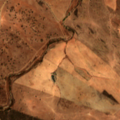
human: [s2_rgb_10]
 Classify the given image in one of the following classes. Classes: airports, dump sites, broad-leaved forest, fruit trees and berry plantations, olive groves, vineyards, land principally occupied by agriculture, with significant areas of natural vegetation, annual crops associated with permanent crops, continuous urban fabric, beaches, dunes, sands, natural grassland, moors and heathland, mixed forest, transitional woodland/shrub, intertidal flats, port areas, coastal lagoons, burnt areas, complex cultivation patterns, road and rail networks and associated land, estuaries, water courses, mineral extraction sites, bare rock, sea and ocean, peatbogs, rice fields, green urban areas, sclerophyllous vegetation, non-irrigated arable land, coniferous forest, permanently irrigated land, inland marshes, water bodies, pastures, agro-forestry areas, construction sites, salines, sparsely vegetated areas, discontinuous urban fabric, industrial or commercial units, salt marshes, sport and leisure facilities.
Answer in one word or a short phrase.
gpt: non-irrigated arable land, land principally occupied by agriculture, with significant areas of natural vegetation, agro-forestry areas